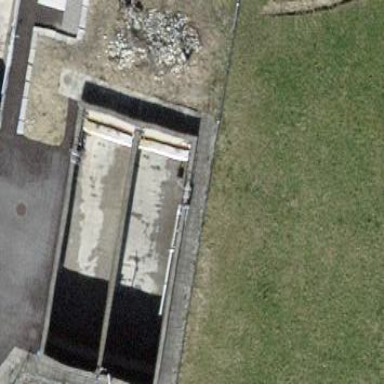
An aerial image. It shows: Building that houses wastewater plant.